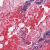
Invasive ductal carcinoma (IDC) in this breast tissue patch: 0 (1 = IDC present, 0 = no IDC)